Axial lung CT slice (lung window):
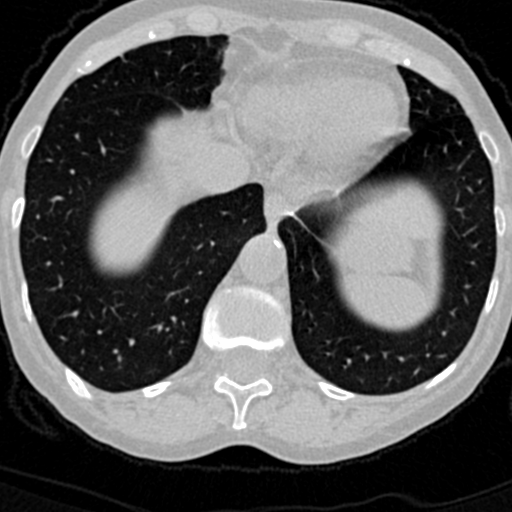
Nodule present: no